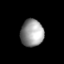
Tissue: lung
Cell type: Endothelial cells
Senescence score: 0.5452
Nuclear area (px): 609
Mean DAPI intensity: 153.353